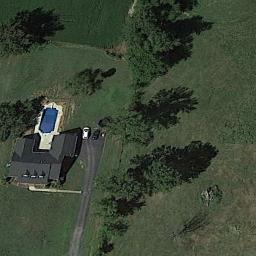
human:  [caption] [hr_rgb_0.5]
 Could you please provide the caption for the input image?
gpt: The room is surrounded by trees .

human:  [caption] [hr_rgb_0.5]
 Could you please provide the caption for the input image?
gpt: There are several grey houses and a swimming pool in the sparse residential area, And there are many green trees surrounded by grass .

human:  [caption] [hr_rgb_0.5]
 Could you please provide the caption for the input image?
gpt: The sparse residential is on the grass next to some trees and a road .

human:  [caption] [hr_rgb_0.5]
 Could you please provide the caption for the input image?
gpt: There are many trees beside the sparse residential .

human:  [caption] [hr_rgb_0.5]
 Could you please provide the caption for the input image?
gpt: A sparse residential area with some green trees and a black building and a swimming pool .